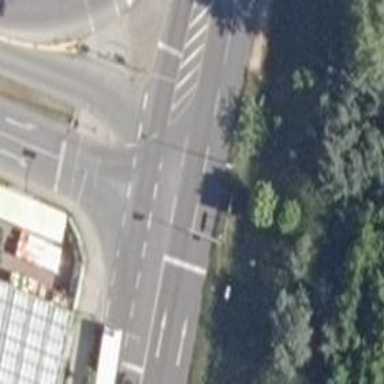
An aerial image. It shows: Road with traffic signals.